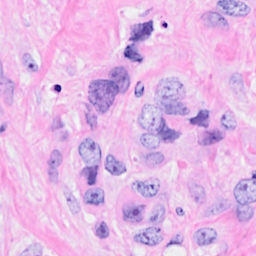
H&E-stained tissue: Breast